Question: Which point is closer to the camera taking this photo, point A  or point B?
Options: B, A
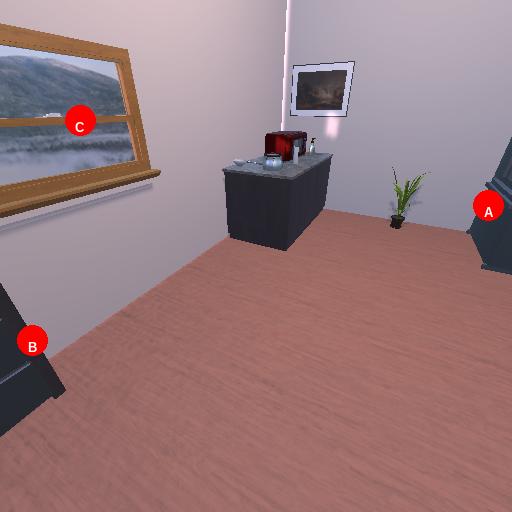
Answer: B